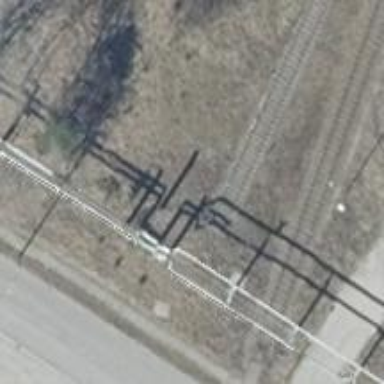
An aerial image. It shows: Railway yard in service.